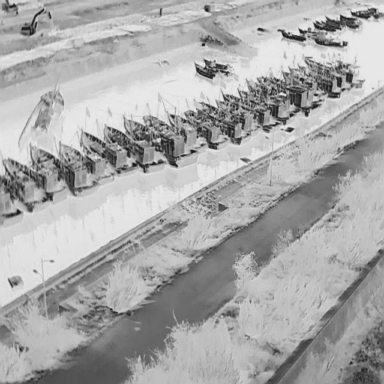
There are 36 bulk_carriers in the infrared image.